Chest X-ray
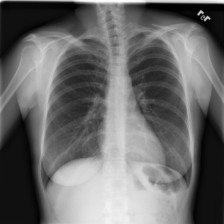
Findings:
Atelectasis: negative
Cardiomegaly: negative
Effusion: negative
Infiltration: negative
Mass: negative
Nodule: negative
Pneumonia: negative
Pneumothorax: negative
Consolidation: negative
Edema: negative
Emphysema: negative
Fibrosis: negative
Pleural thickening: negative
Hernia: negative